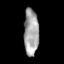
Tissue: skin
Cell type: Fibroblasts
Senescence score: 0.7402
Nuclear area (px): 684
Mean DAPI intensity: 161.51